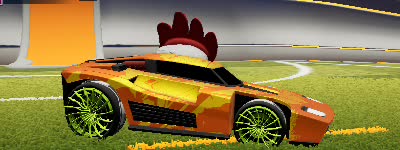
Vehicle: breakout